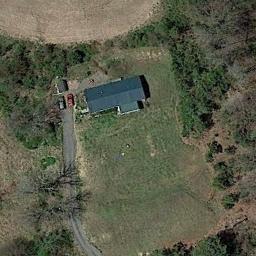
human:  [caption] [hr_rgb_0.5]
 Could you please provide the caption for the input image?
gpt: There are many trees beside the sparse residential .

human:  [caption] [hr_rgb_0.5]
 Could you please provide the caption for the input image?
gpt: The sparse residential is on the grass next to some trees and bare land .

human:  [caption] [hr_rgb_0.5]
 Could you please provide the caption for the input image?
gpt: In a sparse residential area there is a grey house and many green trees surrounded by grass .

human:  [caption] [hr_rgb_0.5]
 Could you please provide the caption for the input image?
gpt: There is a house by the road, With a few trees behind it .

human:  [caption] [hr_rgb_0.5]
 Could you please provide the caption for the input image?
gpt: A sparse residential area with some green trees and a green building .